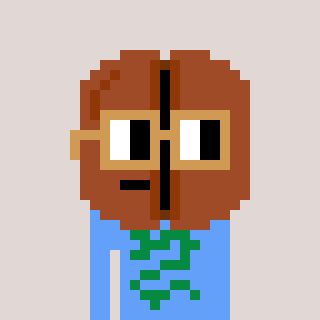
a pixel art character with square brown glasses, a coffeebean-shaped head and a blue-colored body on a warm background